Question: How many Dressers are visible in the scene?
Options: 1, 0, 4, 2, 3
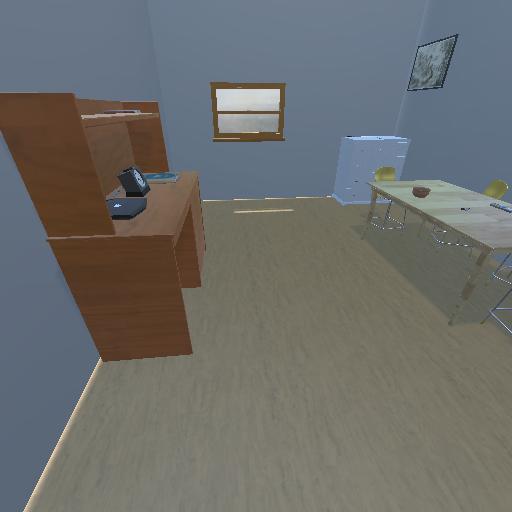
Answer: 1